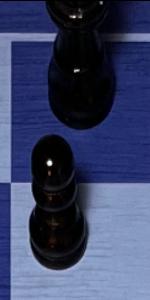
Label: Pawn_Black